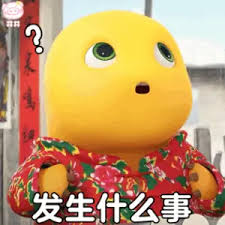
Label: nailong